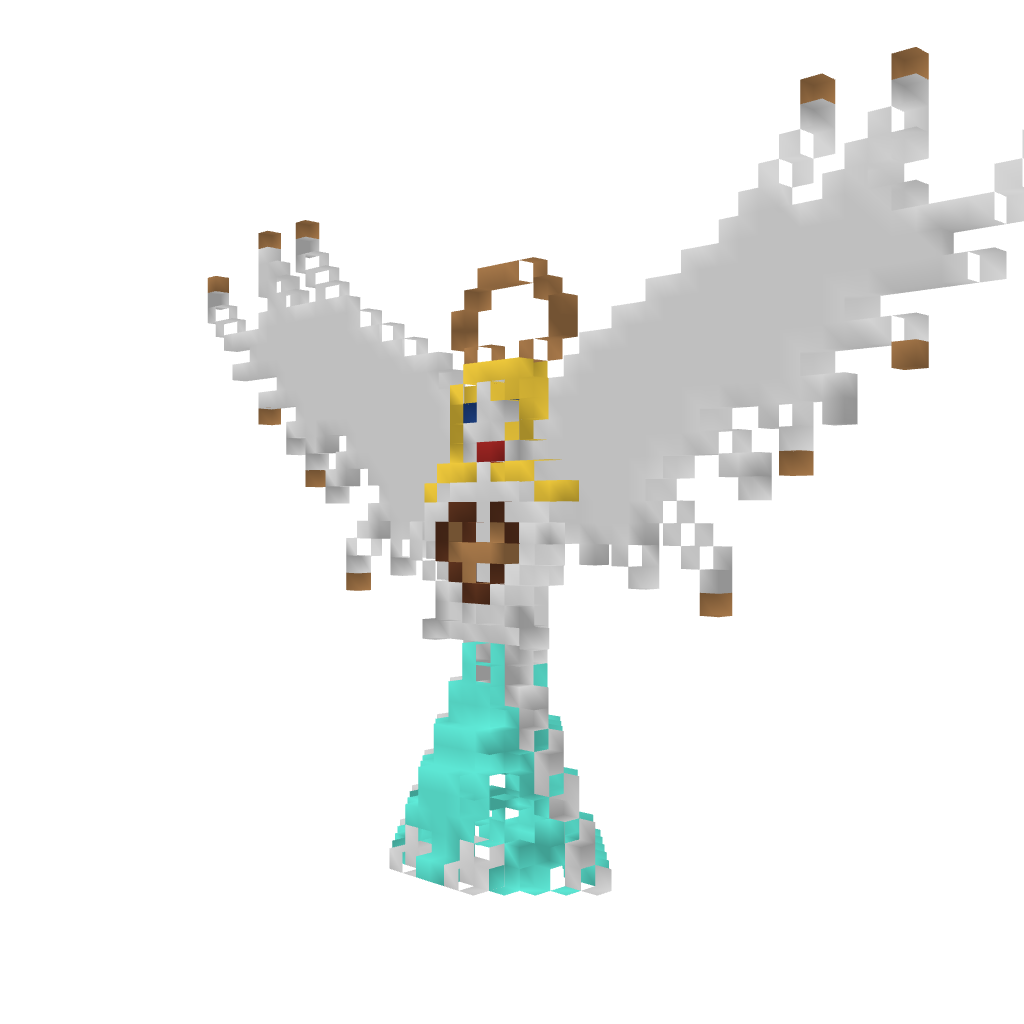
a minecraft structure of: Little Angel